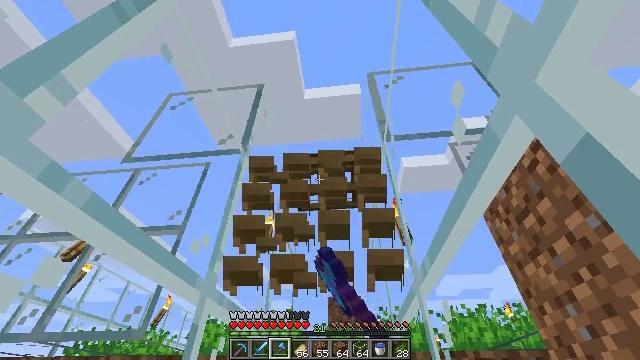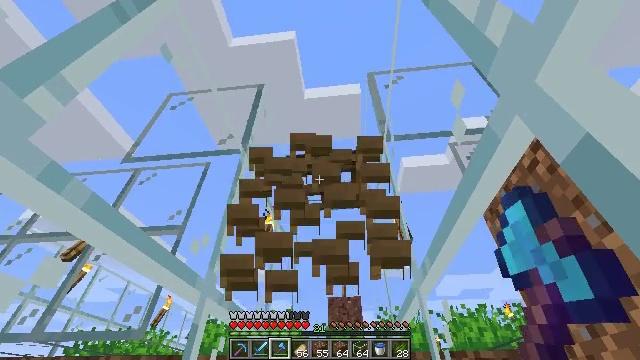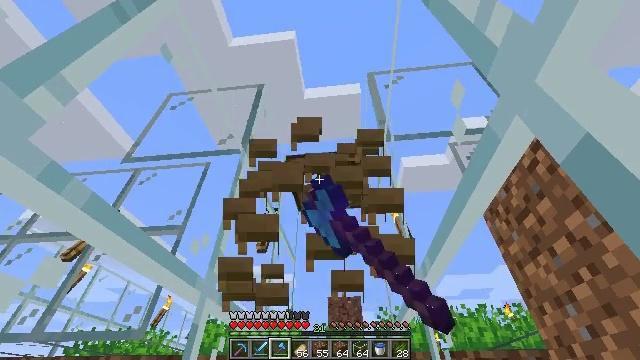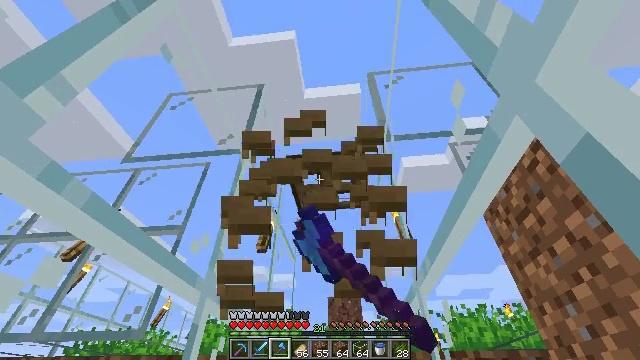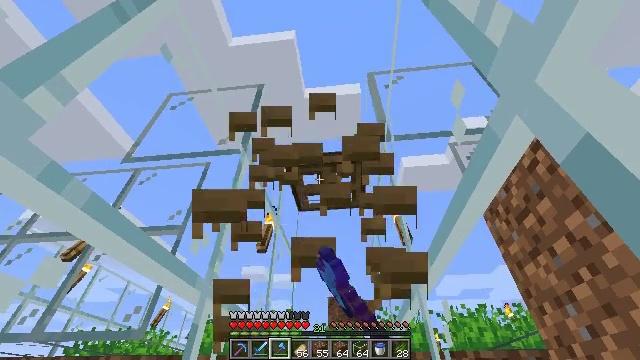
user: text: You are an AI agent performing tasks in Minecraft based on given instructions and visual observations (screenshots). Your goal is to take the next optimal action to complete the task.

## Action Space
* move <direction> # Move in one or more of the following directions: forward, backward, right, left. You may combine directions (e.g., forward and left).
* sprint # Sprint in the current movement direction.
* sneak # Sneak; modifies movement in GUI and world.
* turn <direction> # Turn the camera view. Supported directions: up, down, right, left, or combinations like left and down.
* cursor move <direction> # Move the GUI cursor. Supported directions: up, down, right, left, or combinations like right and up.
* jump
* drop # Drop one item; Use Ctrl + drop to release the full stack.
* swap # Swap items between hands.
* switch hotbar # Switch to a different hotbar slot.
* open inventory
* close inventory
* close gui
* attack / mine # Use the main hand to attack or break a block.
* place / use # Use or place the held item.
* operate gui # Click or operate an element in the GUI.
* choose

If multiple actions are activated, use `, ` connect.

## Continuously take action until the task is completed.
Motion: motion action
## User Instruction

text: Remove the oak trapdoor from its place.
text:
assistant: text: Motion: attack / mine
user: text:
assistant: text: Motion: attack / mine
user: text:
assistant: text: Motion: attack / mine
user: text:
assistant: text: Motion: attack / mine
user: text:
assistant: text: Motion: attack / mine